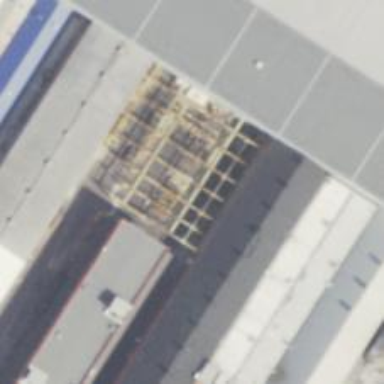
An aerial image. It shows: Railway workshop.